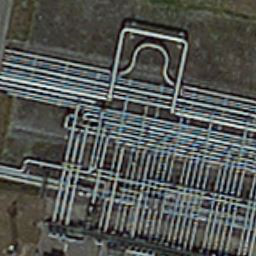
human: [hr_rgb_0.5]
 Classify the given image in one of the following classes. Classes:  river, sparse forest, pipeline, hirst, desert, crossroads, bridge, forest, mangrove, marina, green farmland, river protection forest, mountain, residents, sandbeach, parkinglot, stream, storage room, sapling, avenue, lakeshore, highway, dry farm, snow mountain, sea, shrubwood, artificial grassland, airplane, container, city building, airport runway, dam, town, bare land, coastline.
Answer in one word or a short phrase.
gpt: pipeline